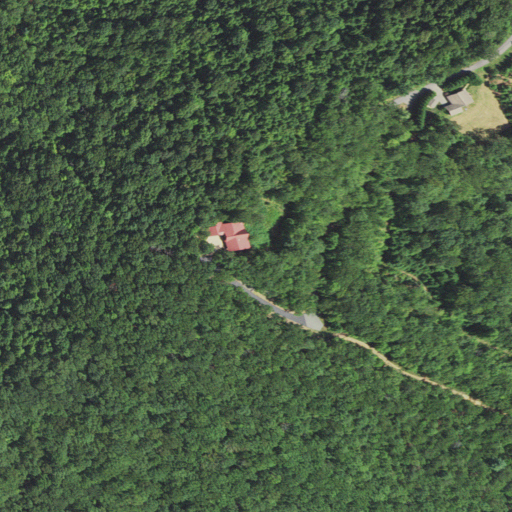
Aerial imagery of mountain in North Carolina named Joe Knob containing deciduous forest, open development, mixed forest, evergreen forest, and pasture